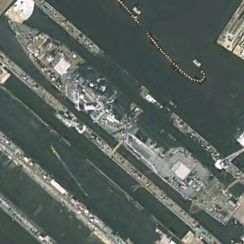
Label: destroyer